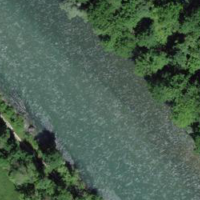
EUNIS habitat code: 15
Species observed at this site:
Humulus lupulus